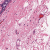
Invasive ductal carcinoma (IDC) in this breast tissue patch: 0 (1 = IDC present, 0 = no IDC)